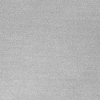
Atmospheric dust classification: dusty